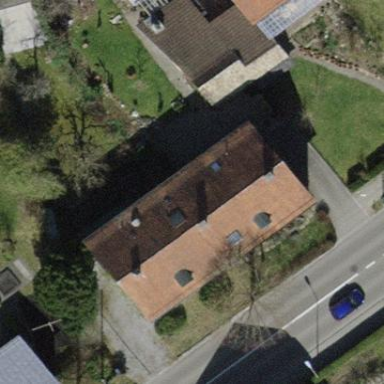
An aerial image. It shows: Gabled roof building with tile roofing. It consists of apartments.